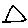
Label: triangle